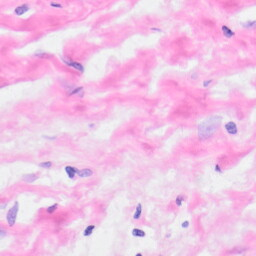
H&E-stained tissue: Kidney